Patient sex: M
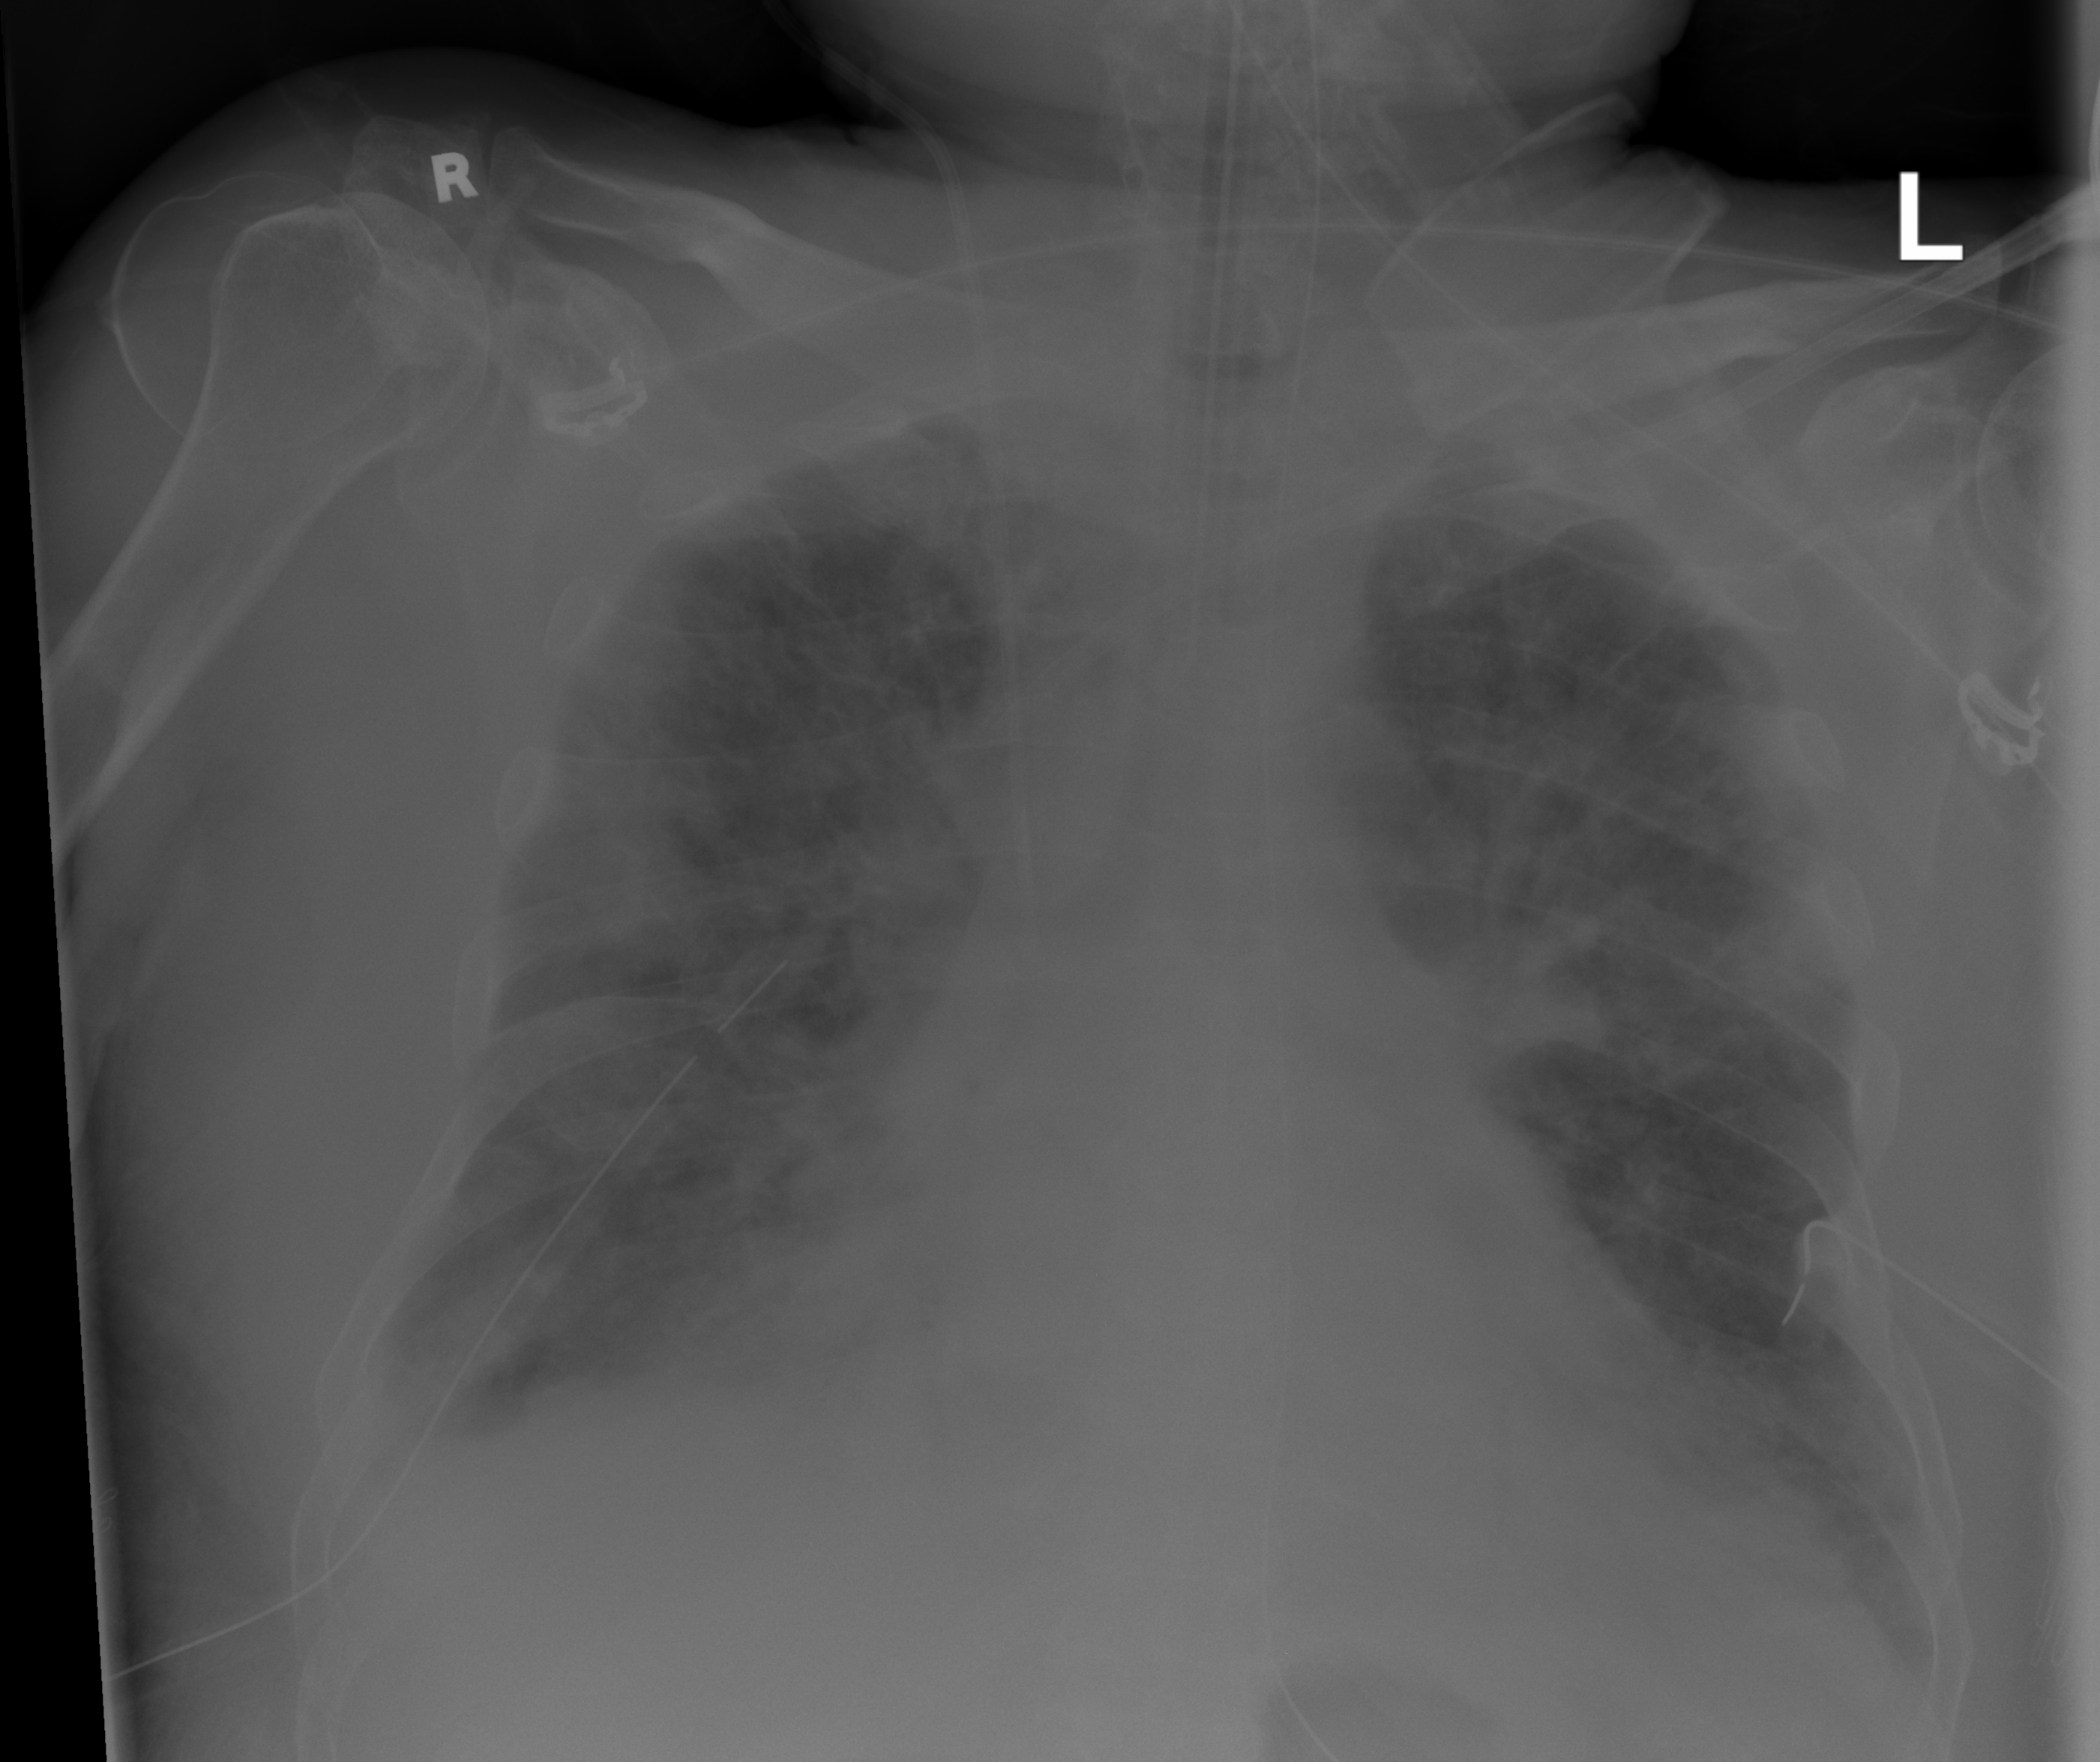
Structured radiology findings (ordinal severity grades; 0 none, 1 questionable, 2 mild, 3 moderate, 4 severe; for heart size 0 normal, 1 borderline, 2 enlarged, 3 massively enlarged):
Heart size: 0
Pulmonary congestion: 2
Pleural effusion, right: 2
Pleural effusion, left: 2
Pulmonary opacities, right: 3
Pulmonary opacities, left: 2
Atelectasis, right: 2
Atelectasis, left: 2